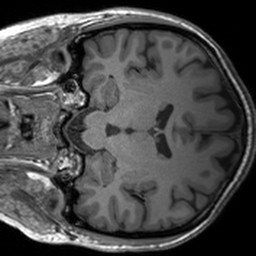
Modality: T1w
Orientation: coronal
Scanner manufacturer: siemens
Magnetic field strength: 3 T
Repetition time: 1.54 s
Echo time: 0.00234 s